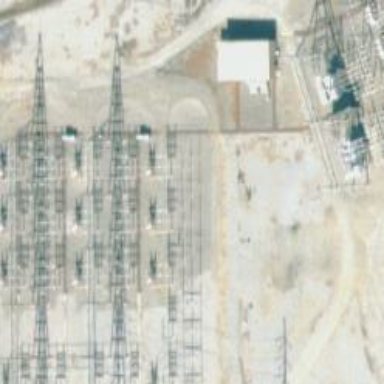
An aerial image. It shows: Switch for power supply.